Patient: sex M, age 77
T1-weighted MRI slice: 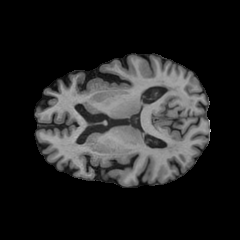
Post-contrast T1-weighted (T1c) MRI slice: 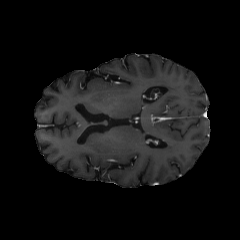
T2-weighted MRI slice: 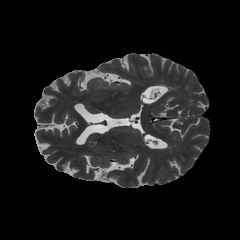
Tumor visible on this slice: no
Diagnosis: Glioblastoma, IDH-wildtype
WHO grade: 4